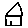
Label: house